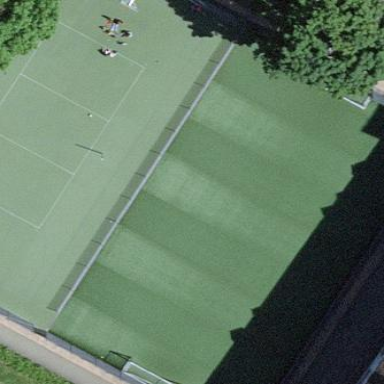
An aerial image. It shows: Soccer pitch for leisureland activities.